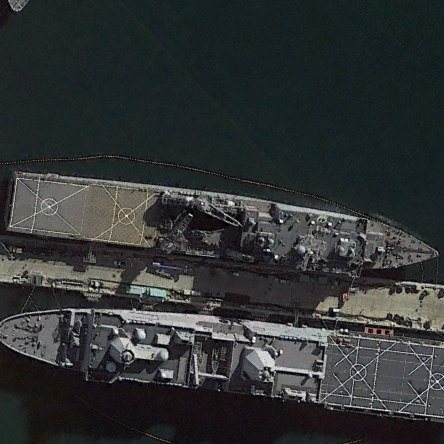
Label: combat